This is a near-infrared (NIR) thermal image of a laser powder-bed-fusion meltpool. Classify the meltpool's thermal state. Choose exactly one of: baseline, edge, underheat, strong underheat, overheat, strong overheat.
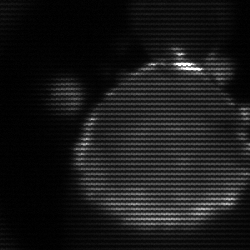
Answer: edge